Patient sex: F
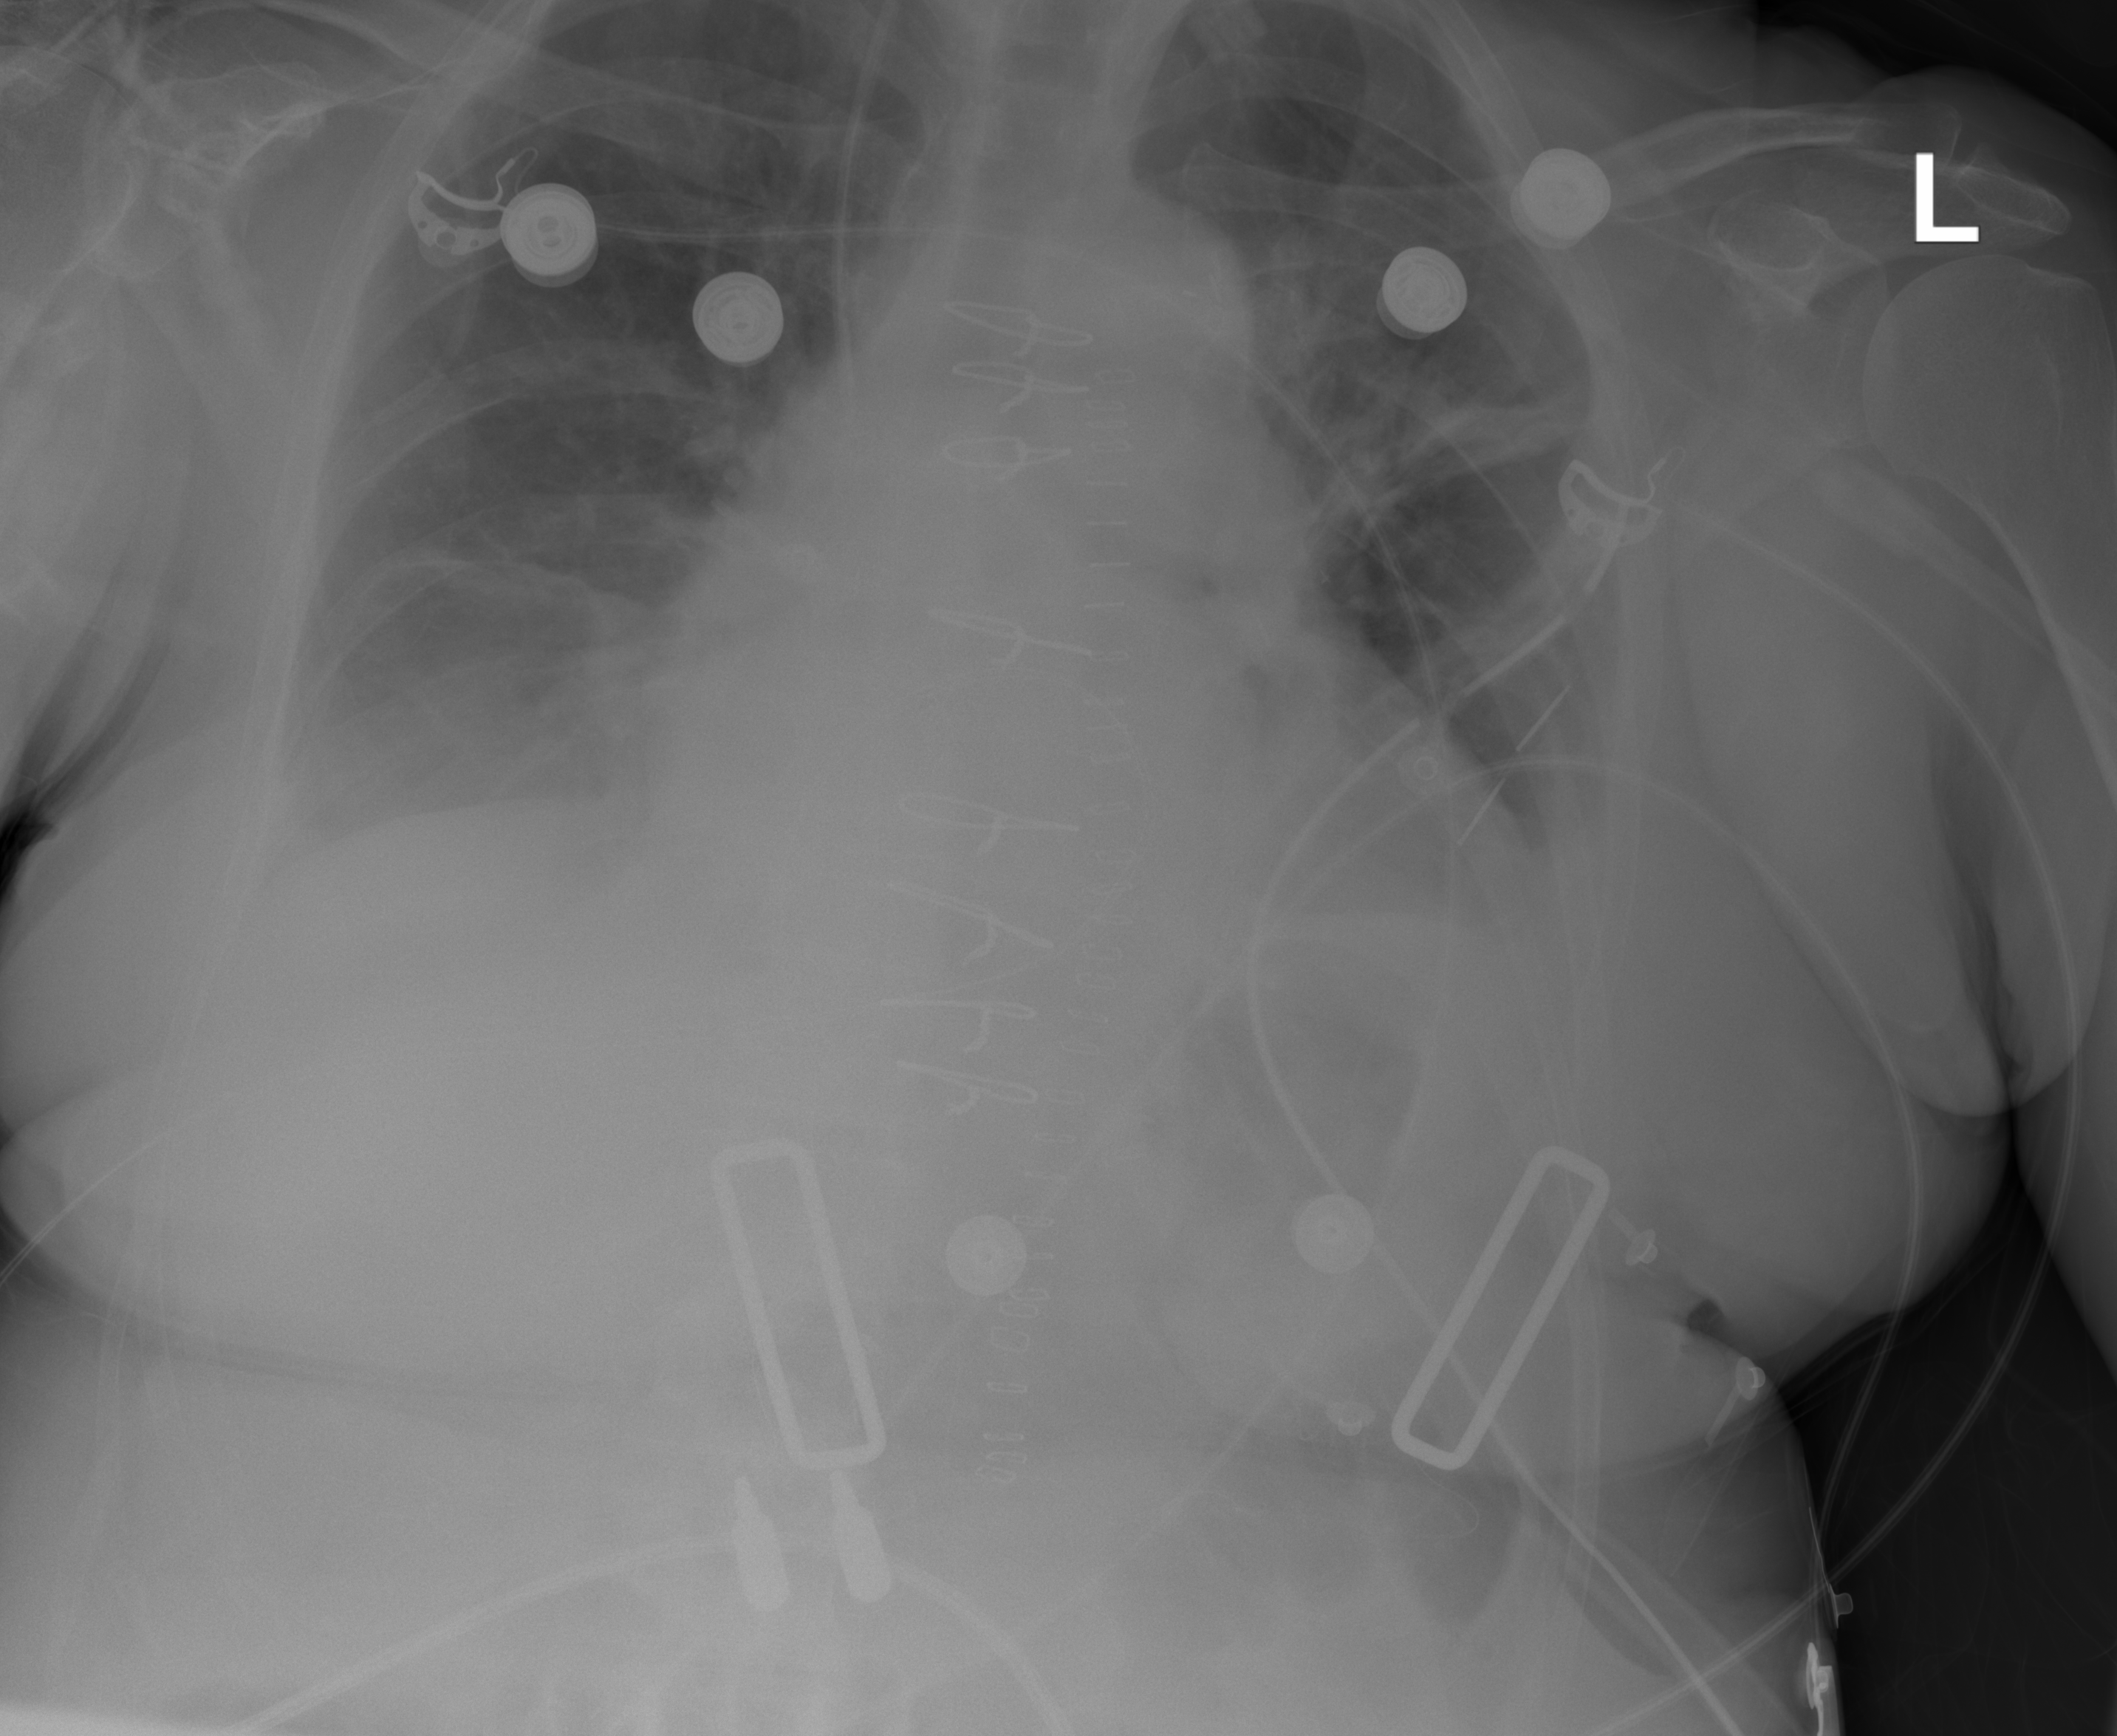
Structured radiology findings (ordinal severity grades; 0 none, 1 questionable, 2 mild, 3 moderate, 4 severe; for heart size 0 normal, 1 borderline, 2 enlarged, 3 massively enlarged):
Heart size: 2
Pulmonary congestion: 0
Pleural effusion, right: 2
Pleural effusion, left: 2
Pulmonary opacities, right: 0
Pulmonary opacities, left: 0
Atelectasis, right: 2
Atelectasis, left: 2